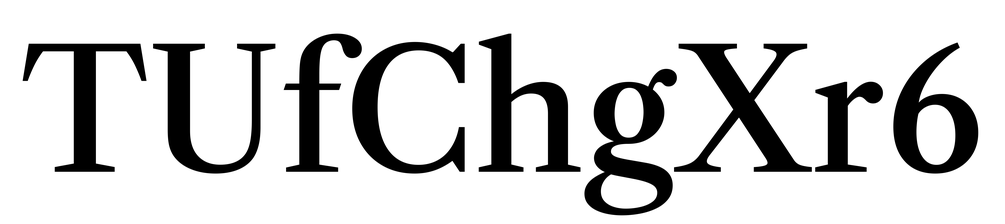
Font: LibreCaslonText_Medium